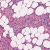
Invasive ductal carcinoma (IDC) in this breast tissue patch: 1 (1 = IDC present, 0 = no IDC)